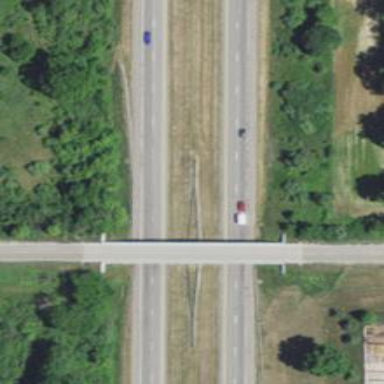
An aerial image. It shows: Motorway.